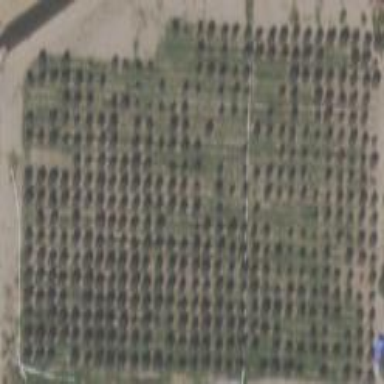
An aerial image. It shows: Orchard with field cropland.